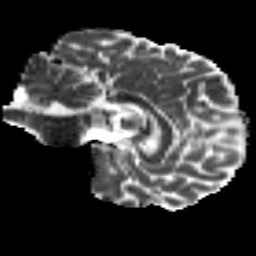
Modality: MD
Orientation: sagittal
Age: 22
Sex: male
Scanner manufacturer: siemens
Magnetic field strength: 3 T
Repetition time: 8.8 s
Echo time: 0.085 s